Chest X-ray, PA view. Patient: 50 years old, sex M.
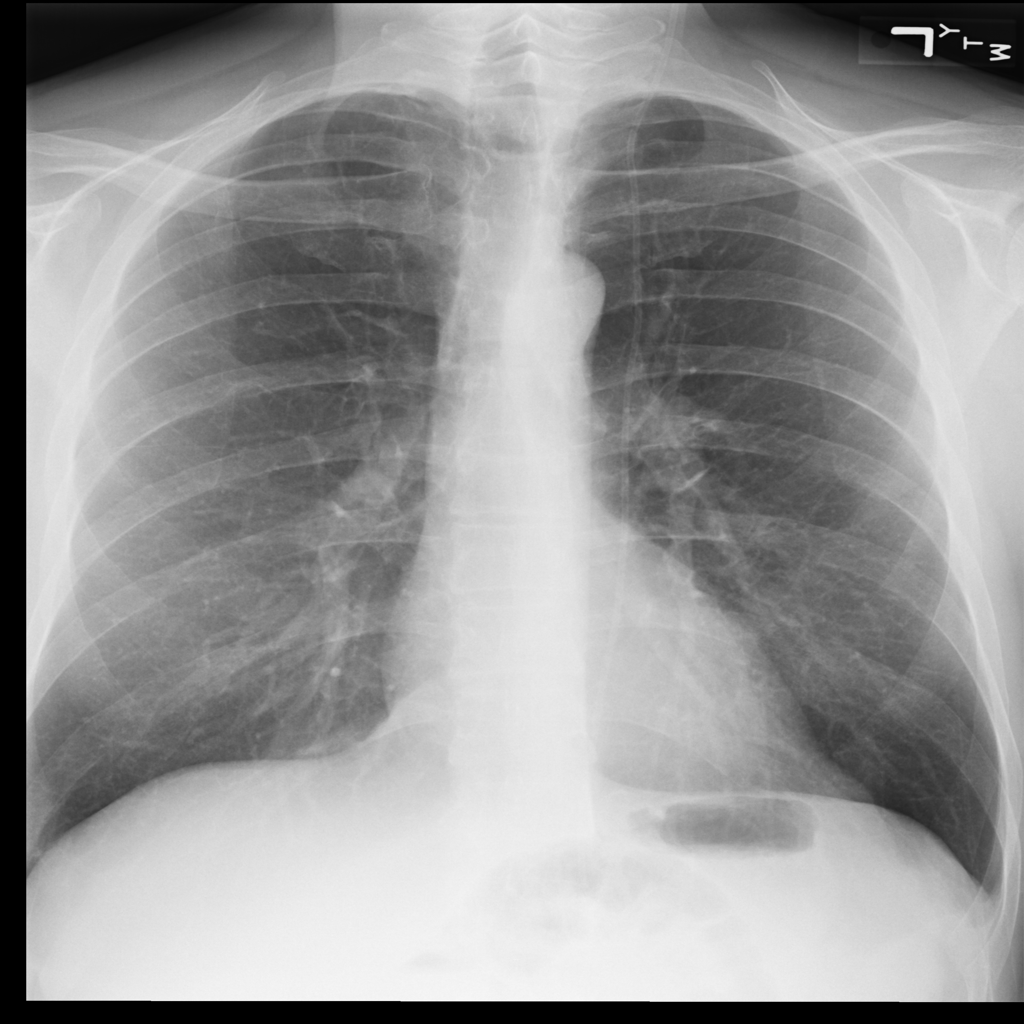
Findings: No Finding